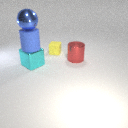
large blue metal sphere above large cyan metal cube